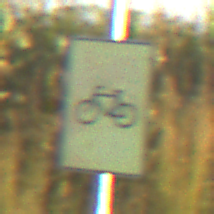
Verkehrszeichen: RadverkehrOhnePfeilsymbol
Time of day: SunriseSunset
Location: Outdoor (RoadRail)
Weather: Clear
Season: NotSpecified
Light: Natural